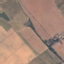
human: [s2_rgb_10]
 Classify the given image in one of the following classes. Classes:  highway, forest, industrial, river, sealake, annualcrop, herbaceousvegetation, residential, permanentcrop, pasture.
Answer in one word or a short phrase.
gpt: PermanentCrop